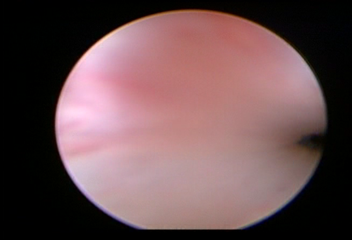
Modality: WLC
Class: Normal mucosa
Bladder cancer association: No